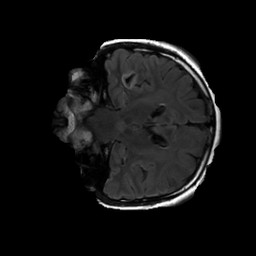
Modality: FLAIR
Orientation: coronal
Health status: ill
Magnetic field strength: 3 T